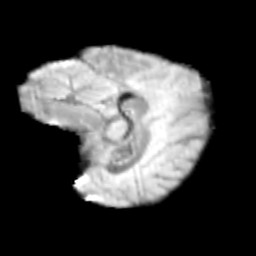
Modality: T2w
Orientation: sagittal
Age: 11
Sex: female
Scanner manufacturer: siemens
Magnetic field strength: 3 T
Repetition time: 3.8 s
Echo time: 0.07 s